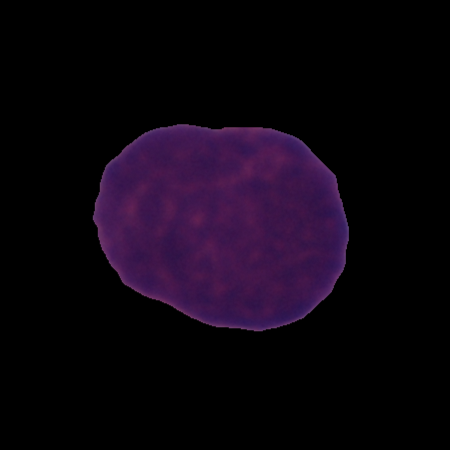
Label: cancer